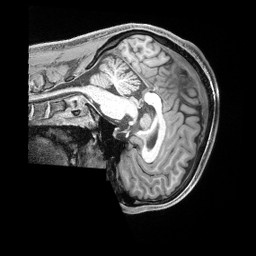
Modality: T1w
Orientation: sagittal
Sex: male
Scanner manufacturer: siemens
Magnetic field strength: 3 T
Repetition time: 2.4 s
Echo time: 0.00222 s